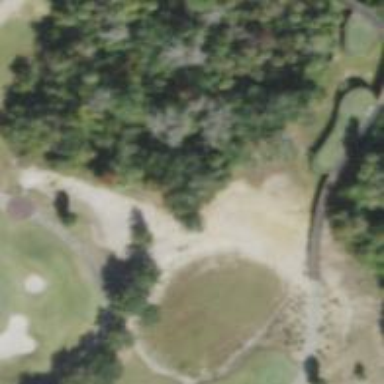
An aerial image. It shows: Sand bunker on golf course.